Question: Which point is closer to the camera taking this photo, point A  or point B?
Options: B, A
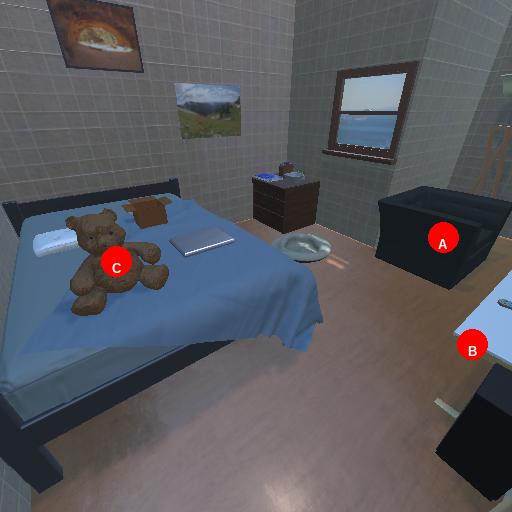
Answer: B